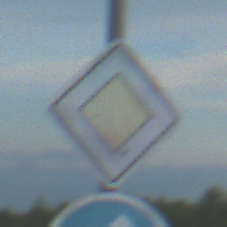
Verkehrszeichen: Vorfahrtsstrasse
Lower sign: VorgeschriebeneFahrtrichtungGeradeausOderLinks
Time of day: SunriseSunset
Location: Outdoor (Beach)
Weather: PartlyCloudy
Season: NotSpecified
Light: Natural